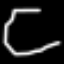
Label: octagon